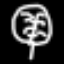
Label: leaf